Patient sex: F
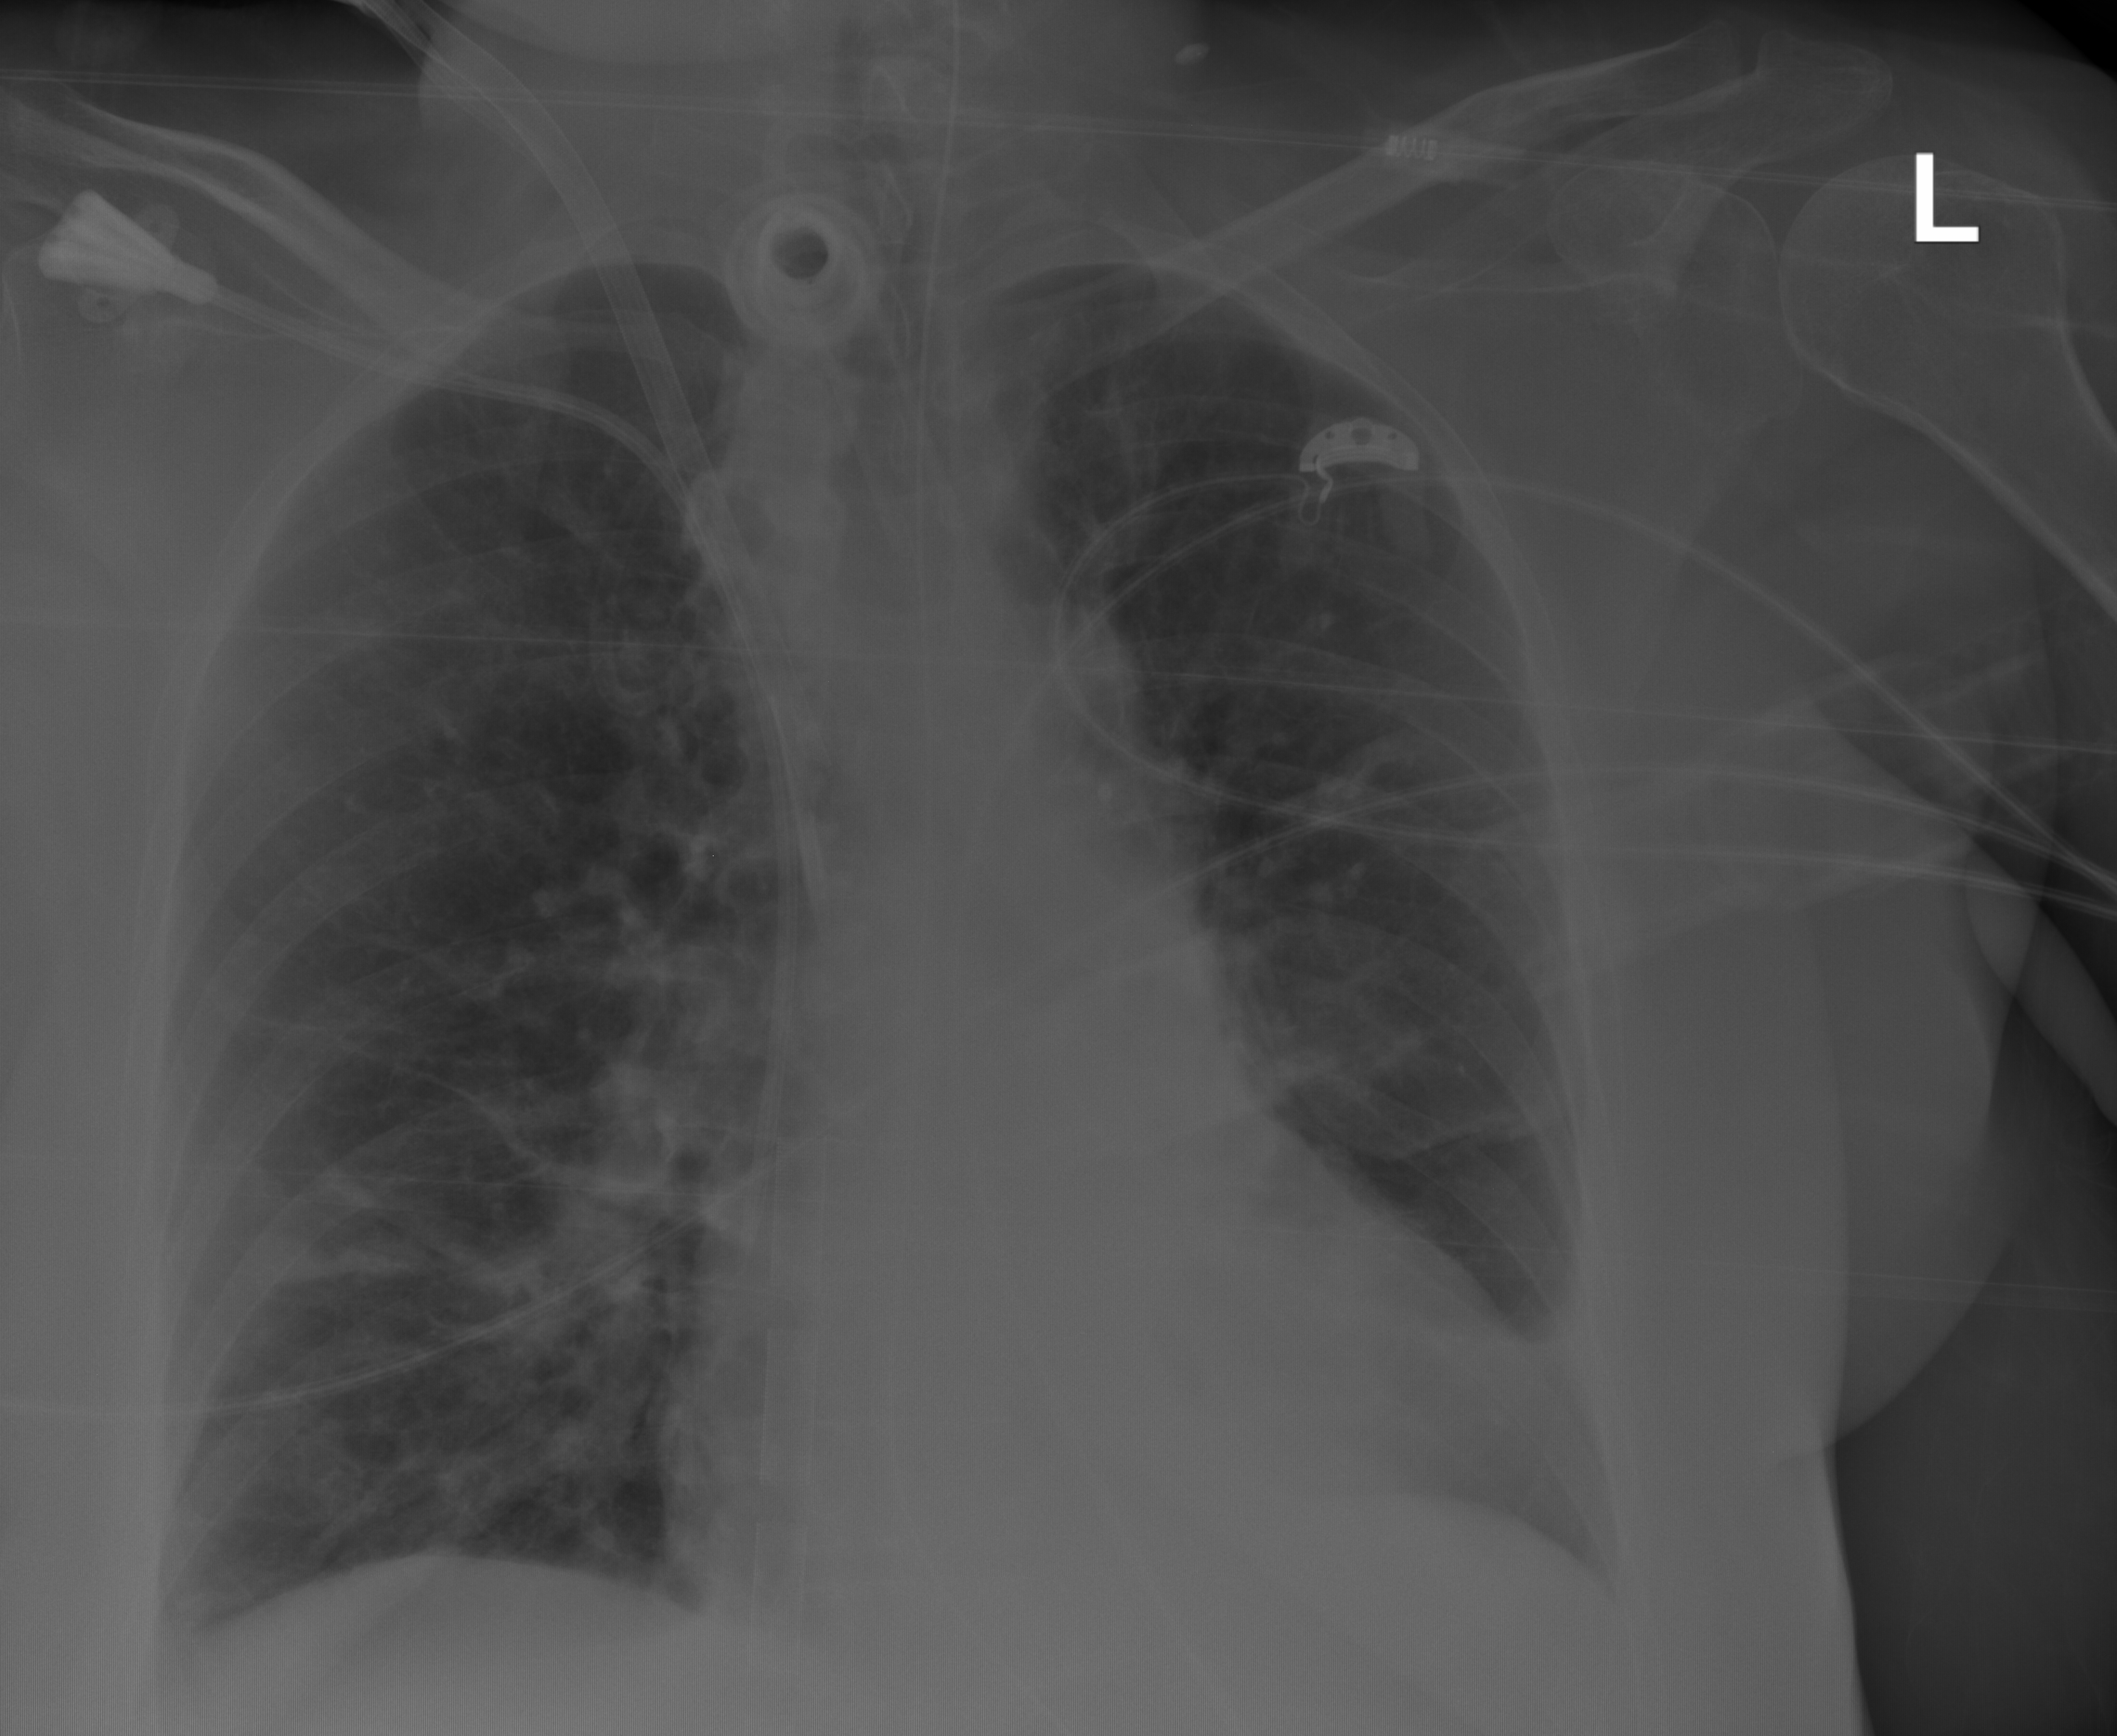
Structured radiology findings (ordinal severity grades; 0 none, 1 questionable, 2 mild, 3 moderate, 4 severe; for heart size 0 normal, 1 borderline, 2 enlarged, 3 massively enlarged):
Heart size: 0
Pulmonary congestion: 2
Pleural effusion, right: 1
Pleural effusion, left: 0
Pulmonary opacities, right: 0
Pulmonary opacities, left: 0
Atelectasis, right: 2
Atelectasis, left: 2